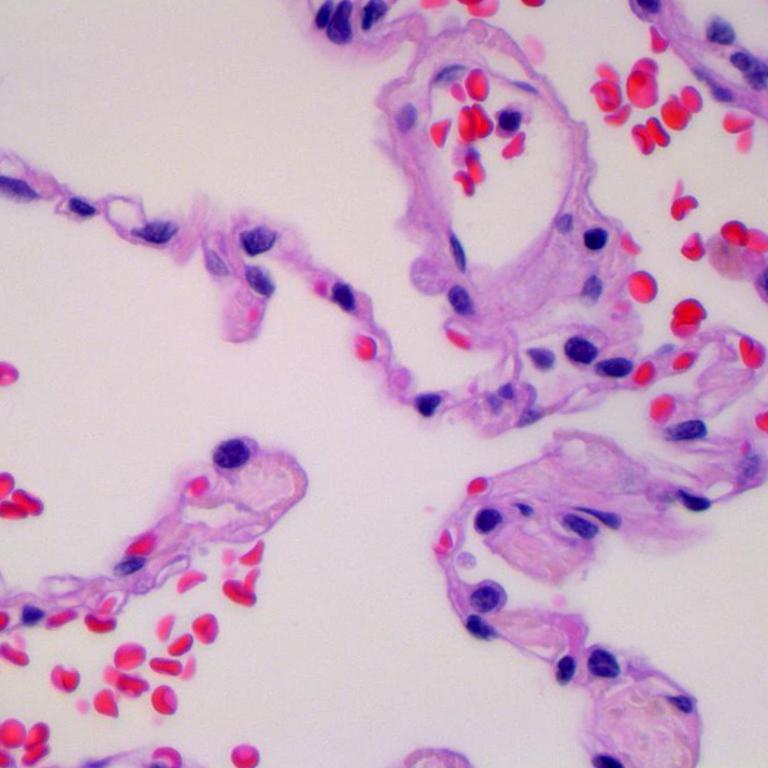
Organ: lung
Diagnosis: benign